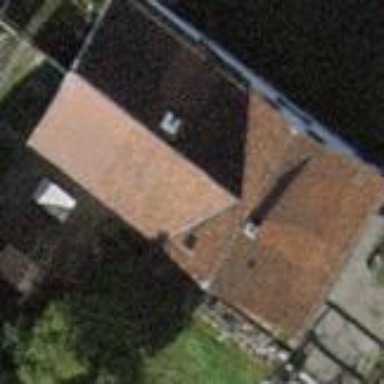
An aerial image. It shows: Detached building.